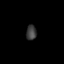
Tissue: prostate
Cell type: T cells
Senescence score: 0.6887
Nuclear area (px): 152
Mean DAPI intensity: 60.388